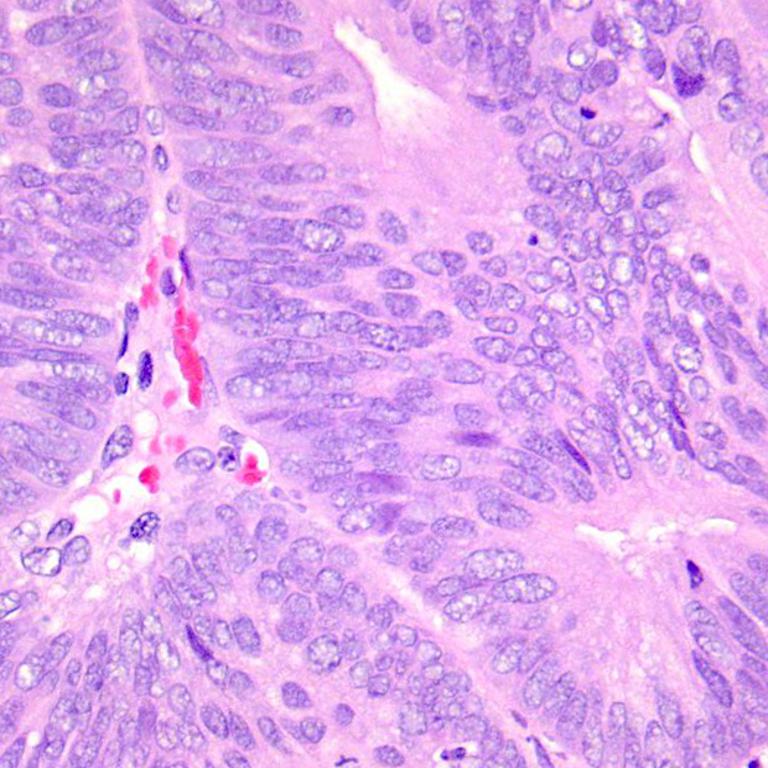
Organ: colon
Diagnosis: adenocarcinomas